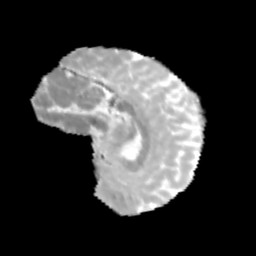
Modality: MD
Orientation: sagittal
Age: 12
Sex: male
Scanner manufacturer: siemens
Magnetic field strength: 3 T
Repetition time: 3.8 s
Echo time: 0.07 s